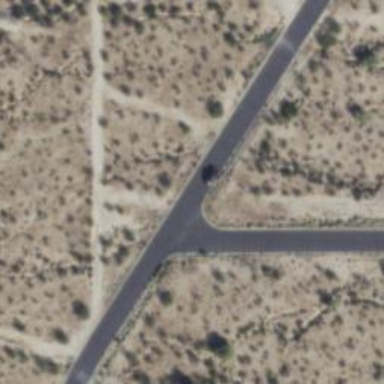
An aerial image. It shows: Stop road.